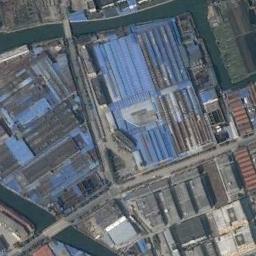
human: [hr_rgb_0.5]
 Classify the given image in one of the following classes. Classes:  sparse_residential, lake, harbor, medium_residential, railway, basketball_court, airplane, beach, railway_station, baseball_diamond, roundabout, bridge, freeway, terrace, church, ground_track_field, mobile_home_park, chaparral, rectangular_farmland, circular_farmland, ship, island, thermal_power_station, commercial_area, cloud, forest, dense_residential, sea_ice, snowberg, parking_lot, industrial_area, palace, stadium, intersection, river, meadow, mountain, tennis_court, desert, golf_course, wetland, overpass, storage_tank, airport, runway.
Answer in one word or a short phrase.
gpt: industrial_area